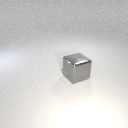
large gray metal cube